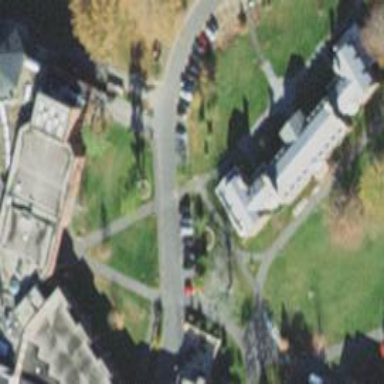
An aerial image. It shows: Dormitory building.